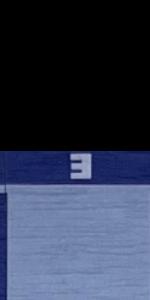
Label: Empty